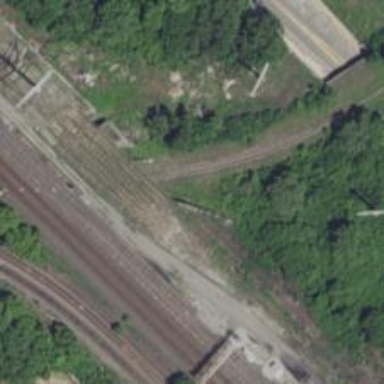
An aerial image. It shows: Abandoned railway.